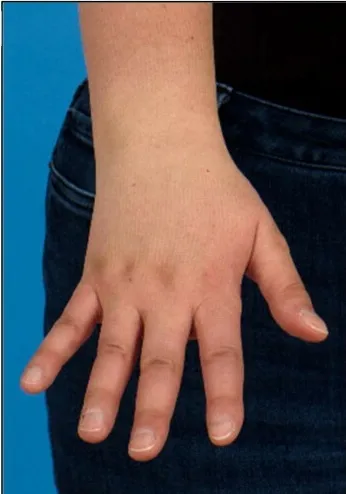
Follow-up 2 years after surgery and 1.5 years after initial diagnosis of lymphedema of the right arm. Right hand.
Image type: medical_photograph (skin_photograph)